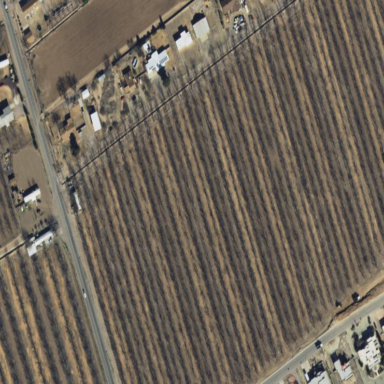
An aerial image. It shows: Orchard.